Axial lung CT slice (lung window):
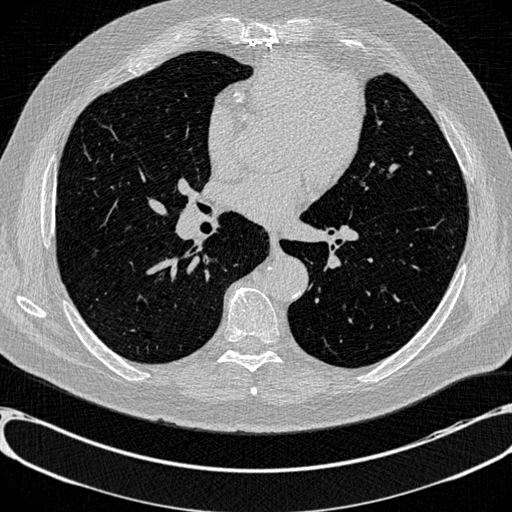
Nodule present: no